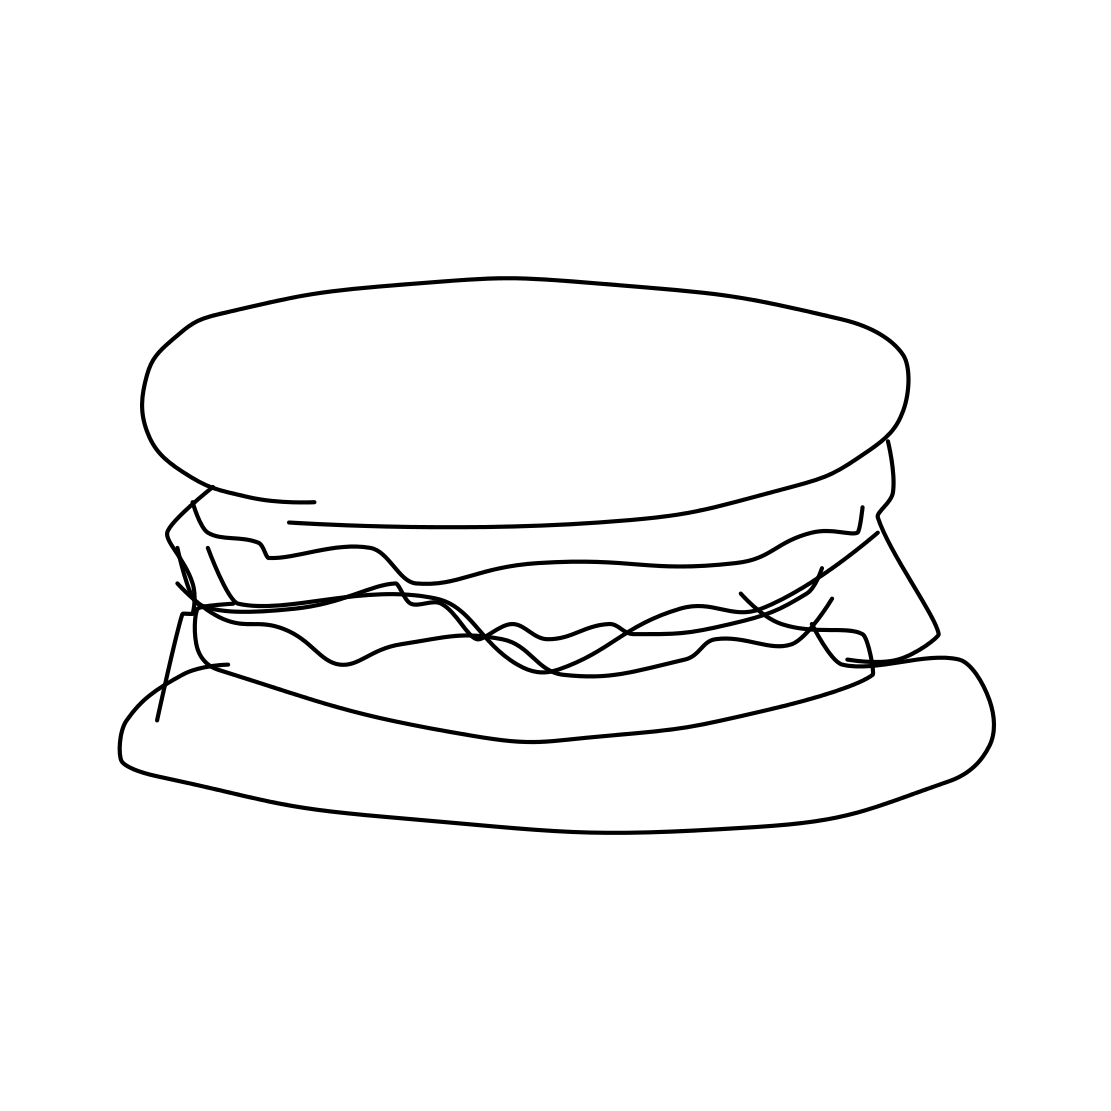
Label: hamburger